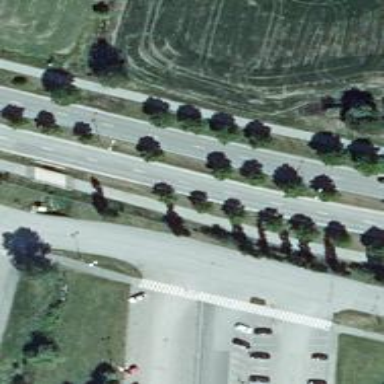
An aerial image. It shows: Secondary road with asphalt surface.